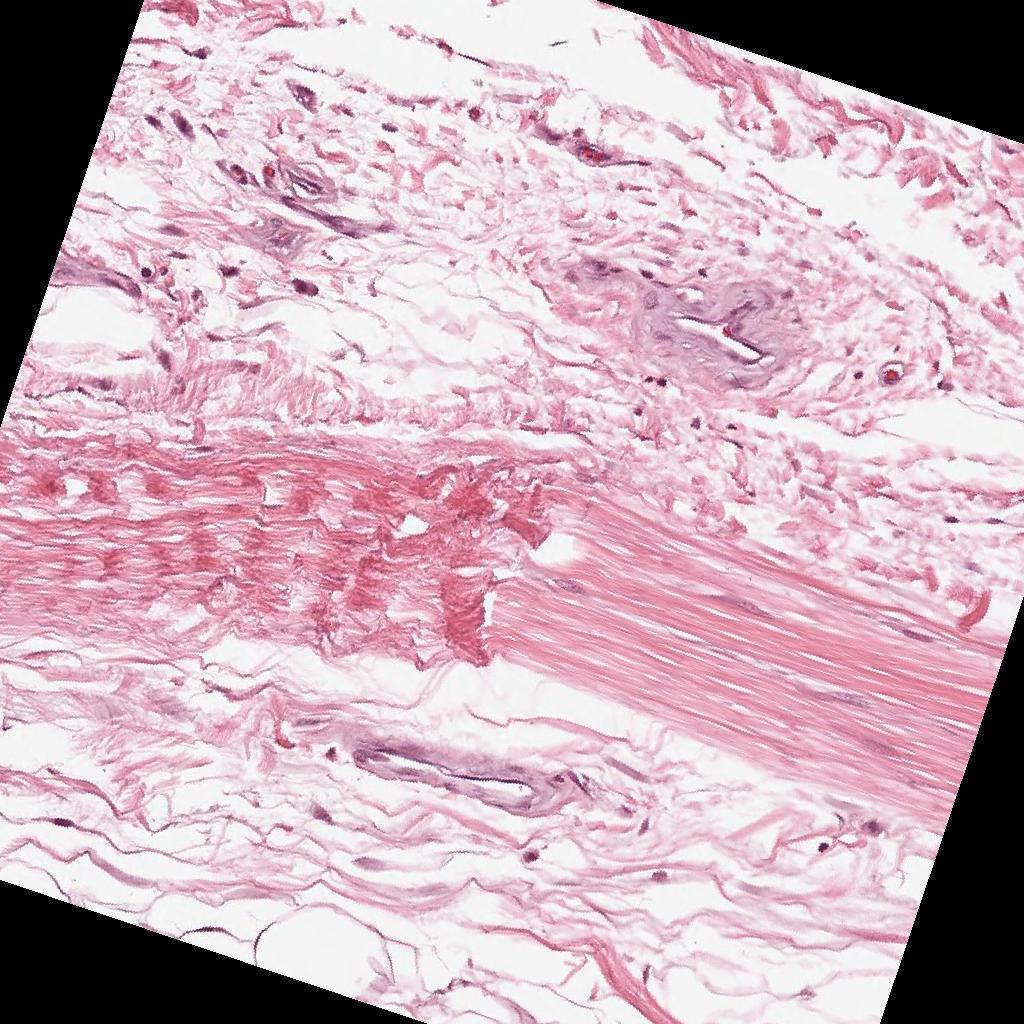
Label: Non-Tumor